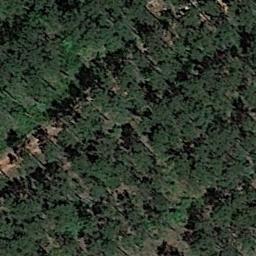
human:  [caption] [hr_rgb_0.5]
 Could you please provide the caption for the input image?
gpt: The forest has a lot of evenly distributed green trees and a road goes through the forest .

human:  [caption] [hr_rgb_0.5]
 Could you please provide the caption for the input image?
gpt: Many green trees are in a forest .

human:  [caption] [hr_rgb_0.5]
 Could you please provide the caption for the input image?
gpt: There is a road goes through the forest .

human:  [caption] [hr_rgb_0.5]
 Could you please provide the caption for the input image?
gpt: This is a dense forest, And the trees are dark green .

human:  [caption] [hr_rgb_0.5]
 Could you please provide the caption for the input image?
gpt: There are some brown bare land in a green forest .